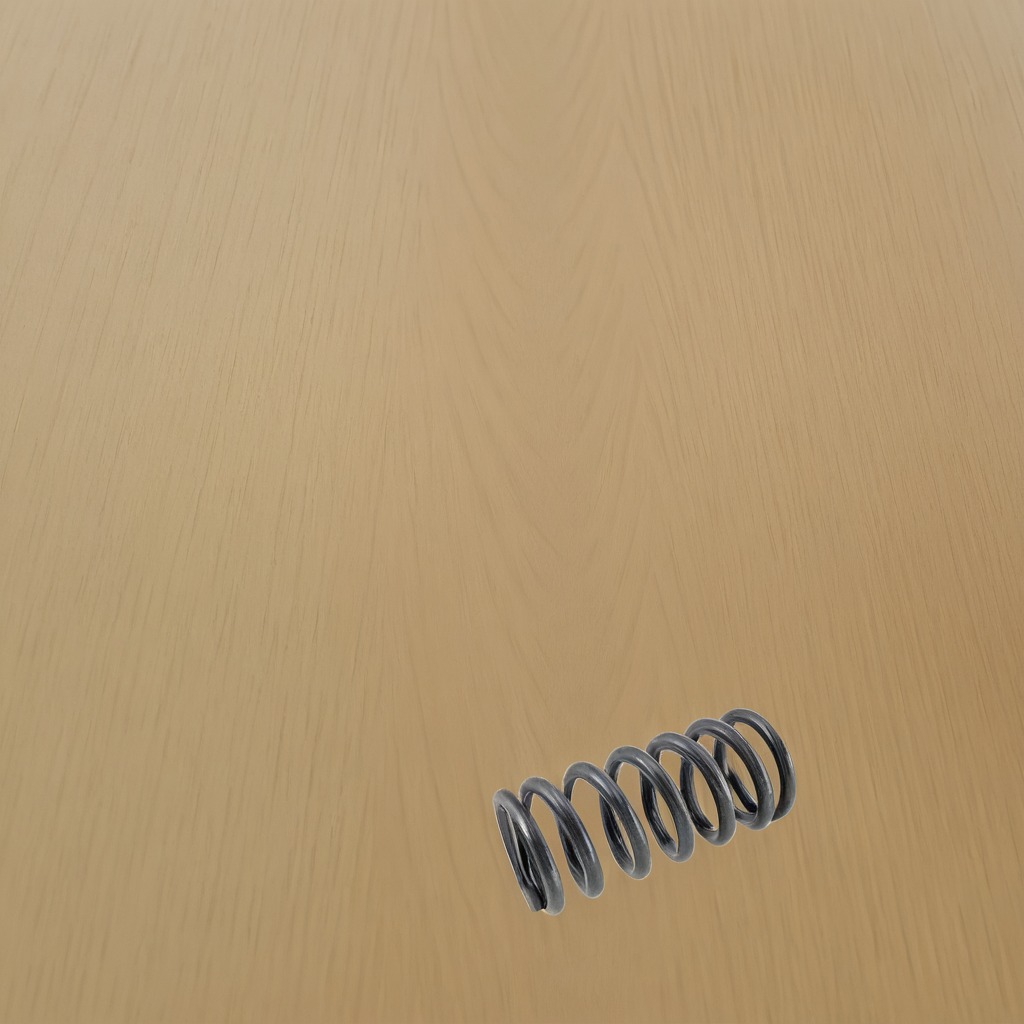
A coiled metal spring is lying on the plywood surface.